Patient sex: M
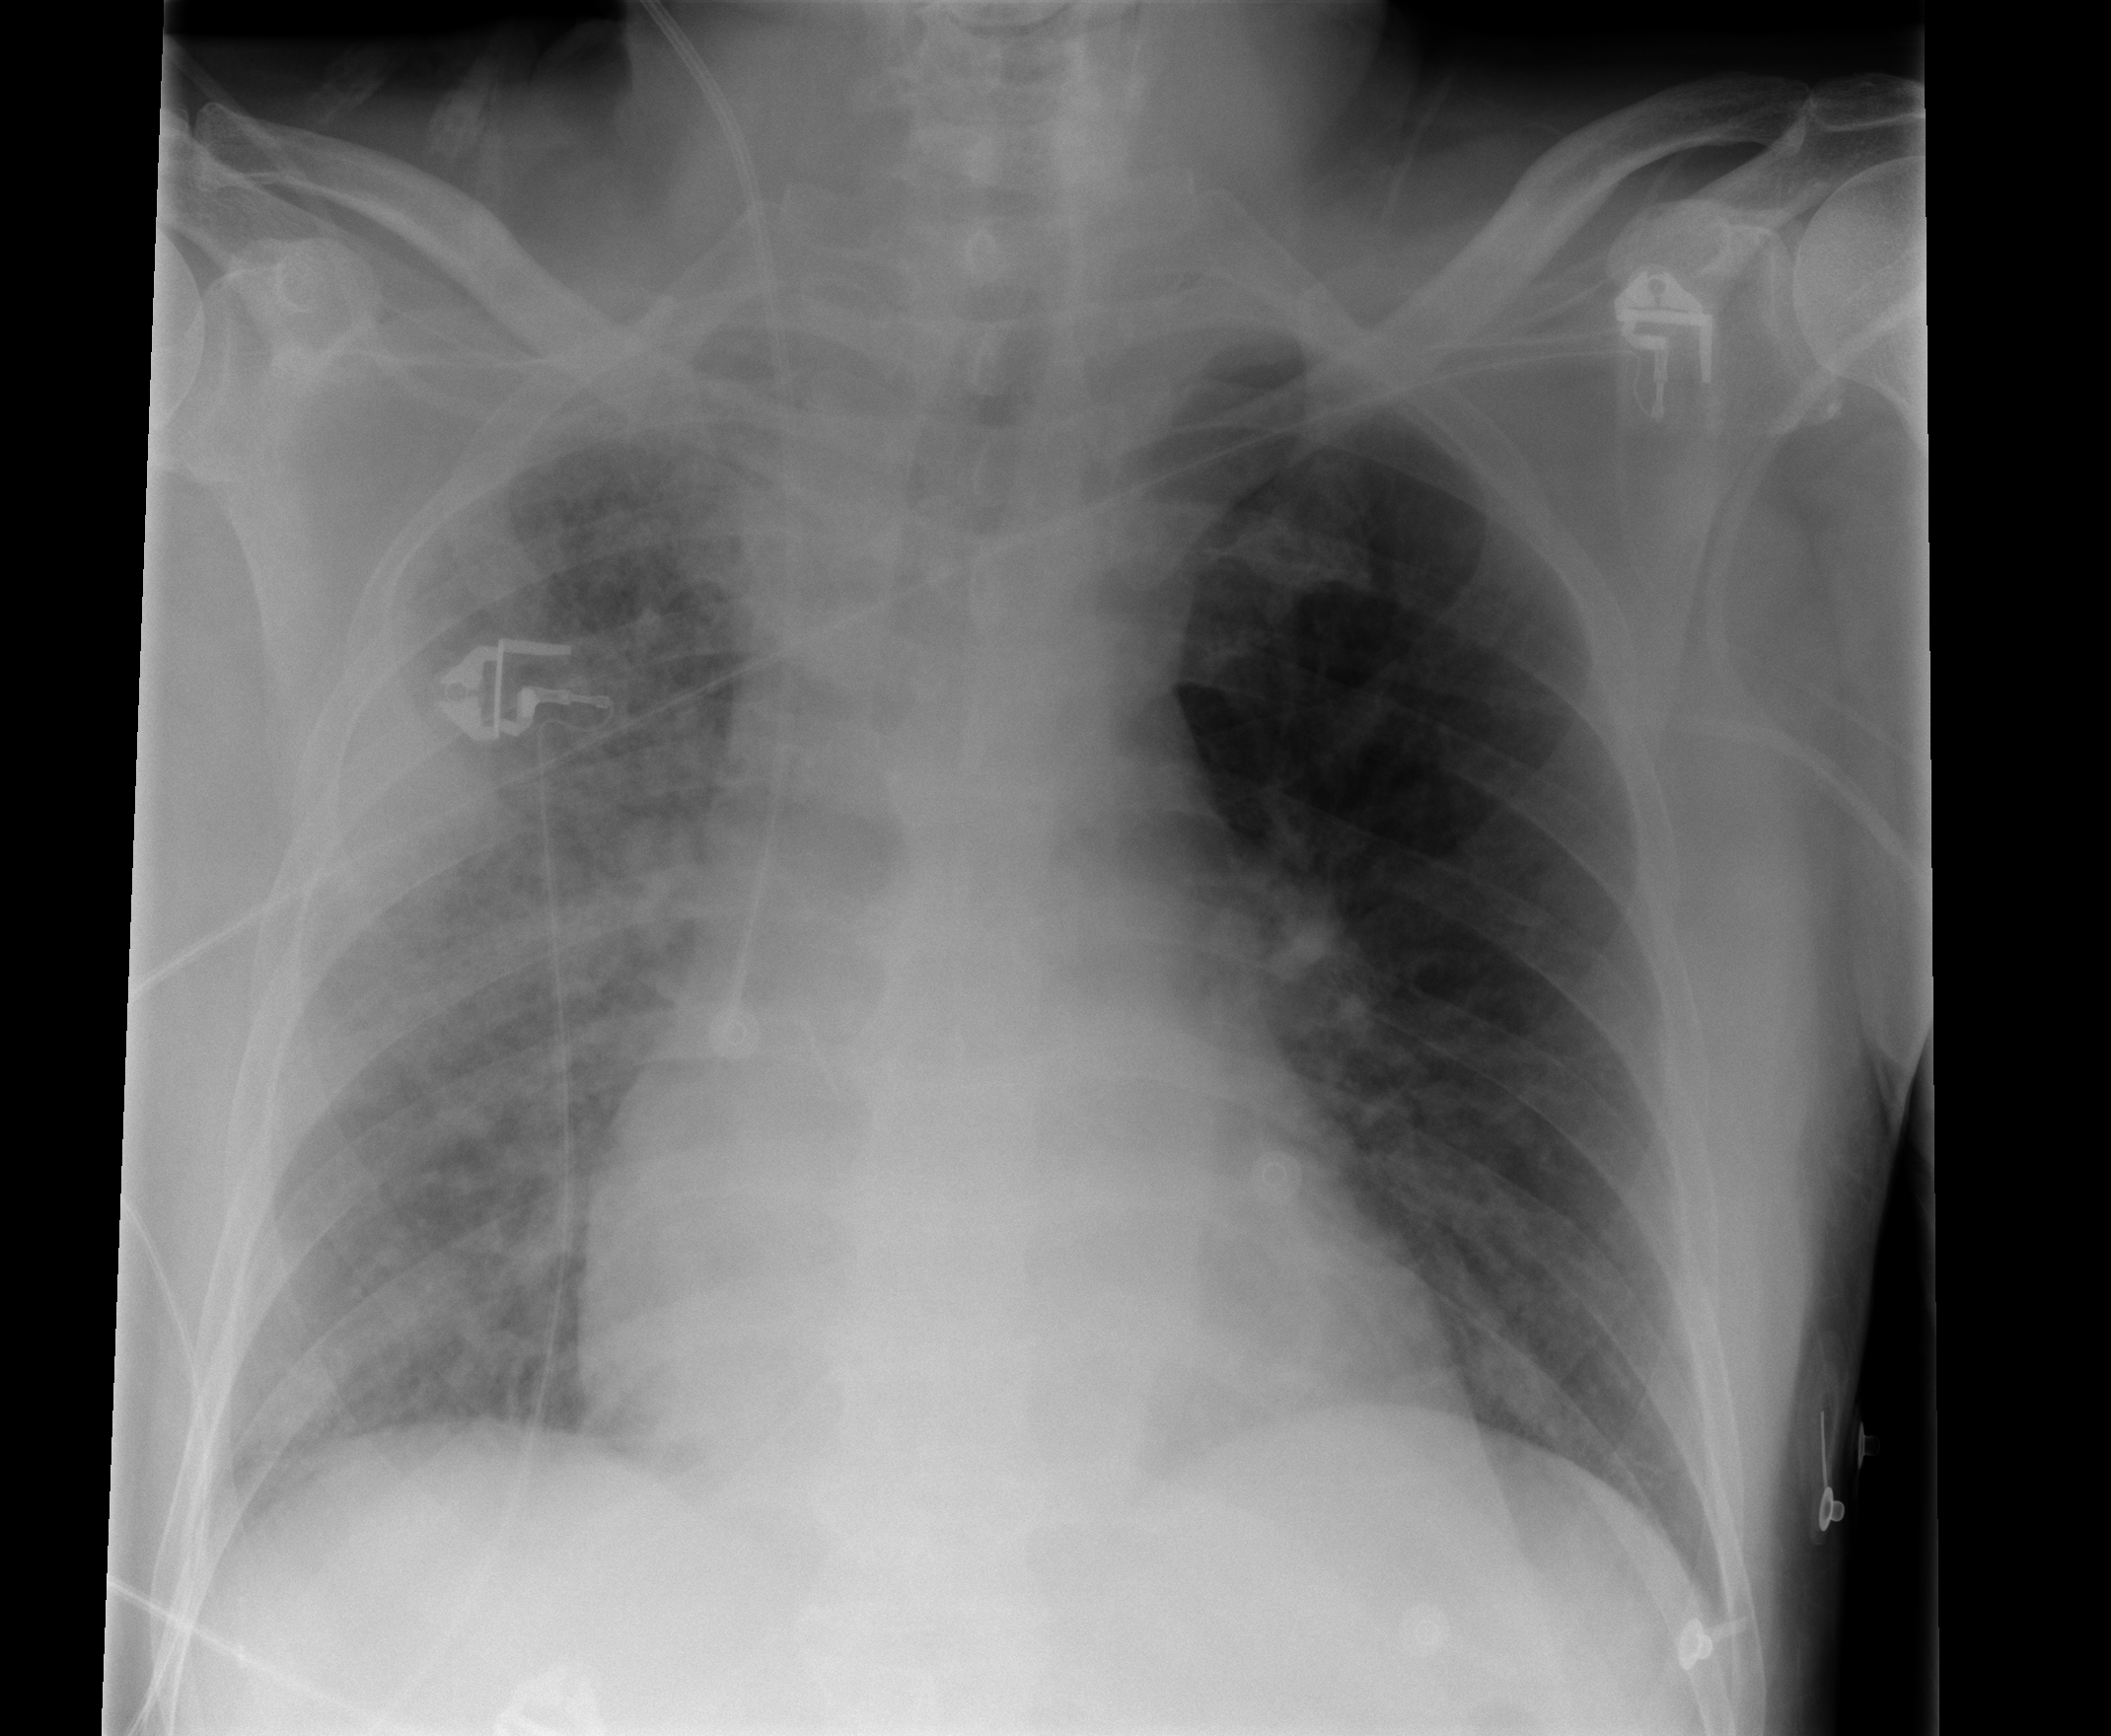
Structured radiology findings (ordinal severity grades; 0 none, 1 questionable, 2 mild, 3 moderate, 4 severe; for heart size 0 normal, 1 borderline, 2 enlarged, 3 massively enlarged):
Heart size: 1
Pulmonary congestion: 0
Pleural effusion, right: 2
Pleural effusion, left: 0
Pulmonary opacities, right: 3
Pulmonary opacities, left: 0
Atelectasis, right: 2
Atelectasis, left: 0